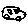
Label: car